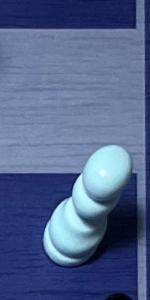
Label: Pawn_White